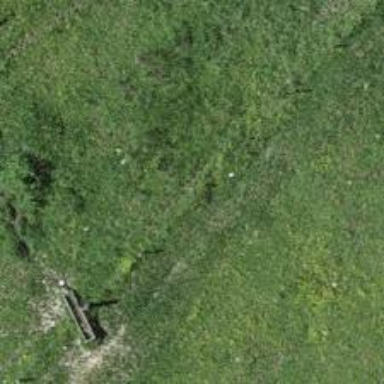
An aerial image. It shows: Grassy track with grade 5 track type.